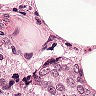
Metastatic tissue present: yes